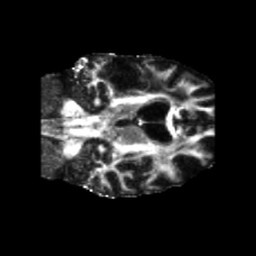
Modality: FA
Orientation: coronal
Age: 56
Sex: male
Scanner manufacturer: siemens
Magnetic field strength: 3 T
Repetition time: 5.25 s
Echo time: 0.08 s